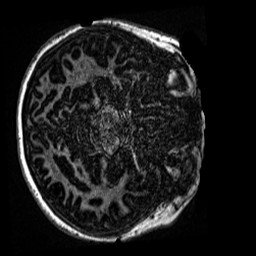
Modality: MP2RAGE
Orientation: axial
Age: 13
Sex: male
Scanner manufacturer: siemens
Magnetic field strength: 3 T
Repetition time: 4 s
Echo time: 0.00299 s